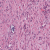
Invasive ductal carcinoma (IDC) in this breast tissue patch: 1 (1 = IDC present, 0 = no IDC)